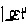
Label: sun